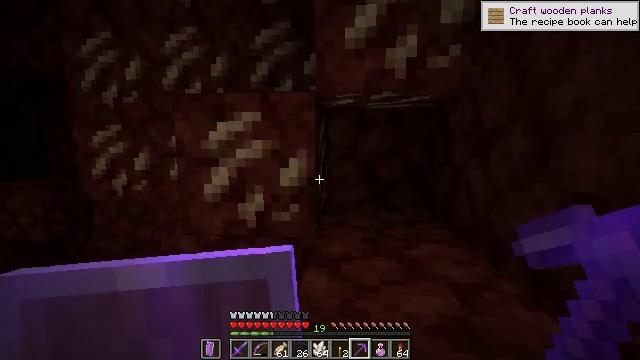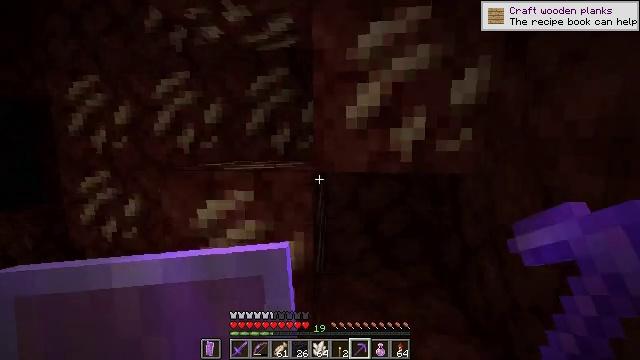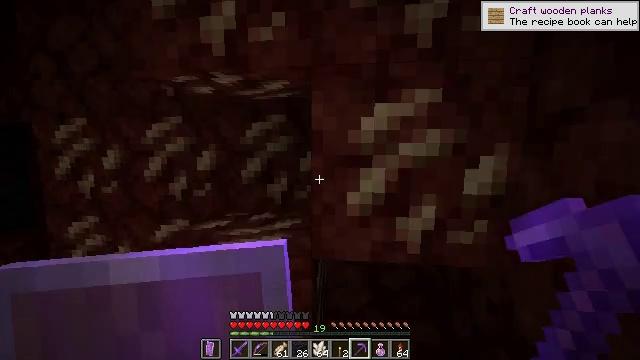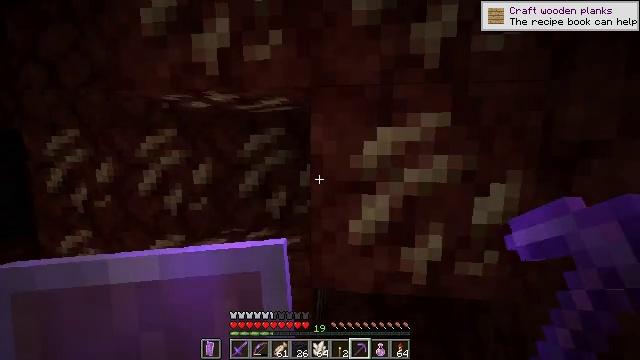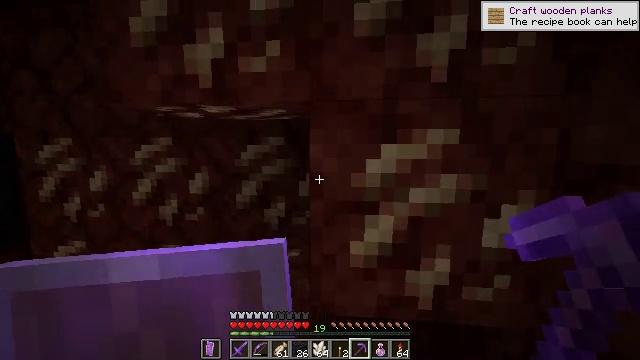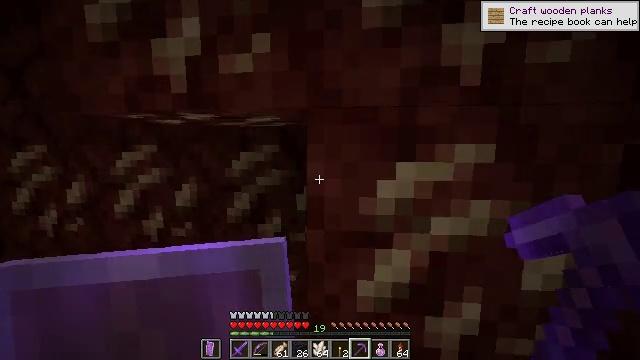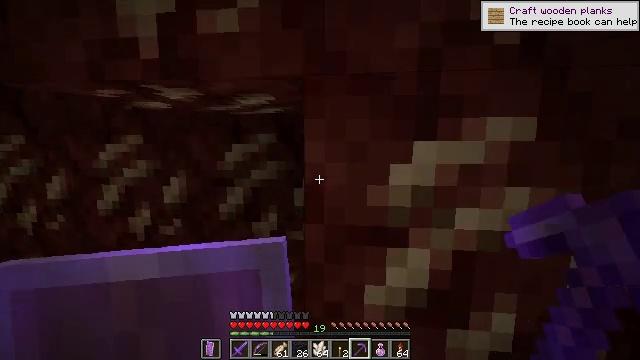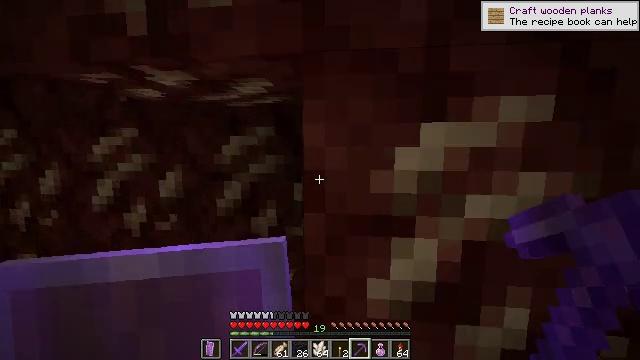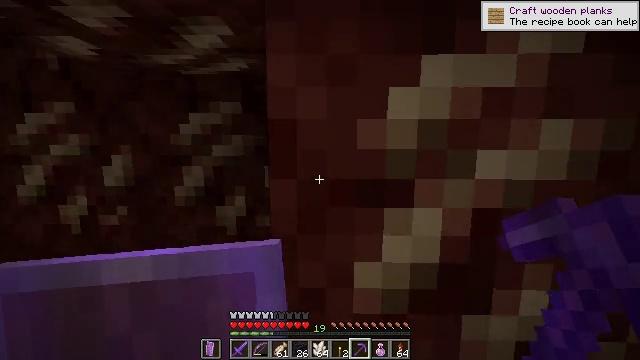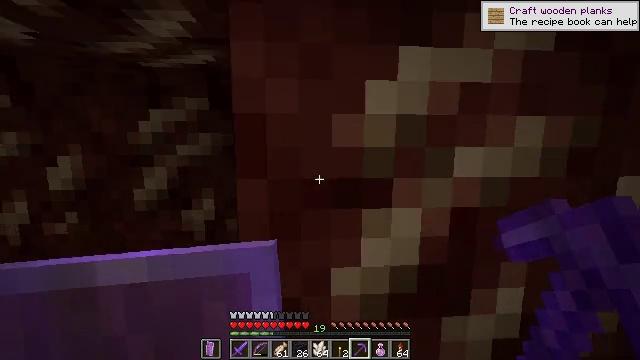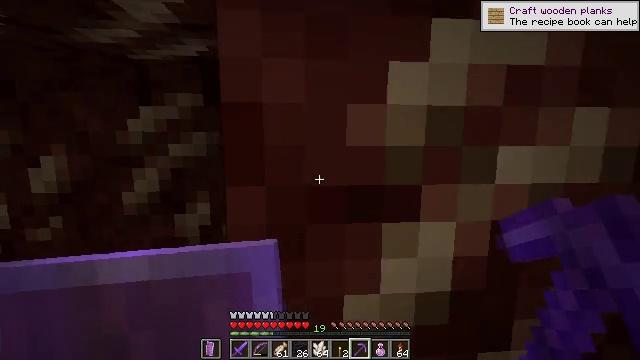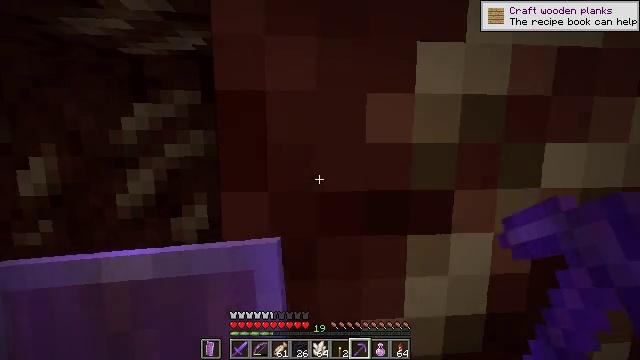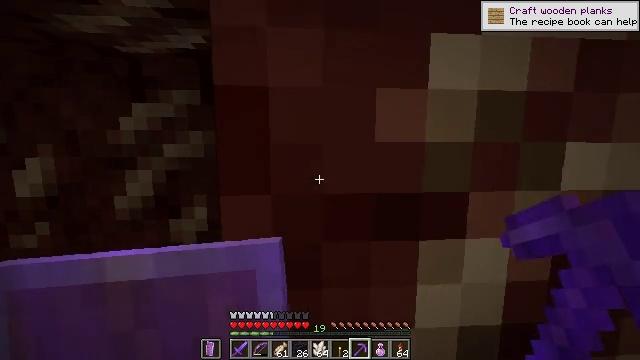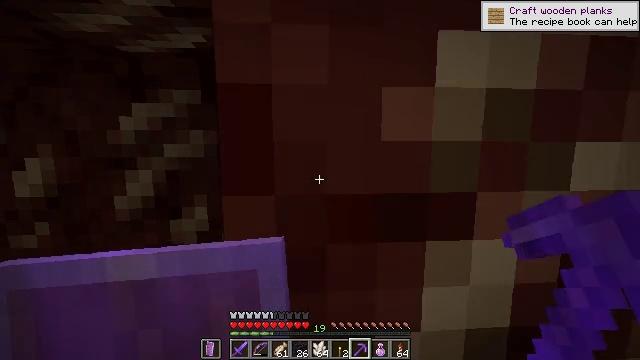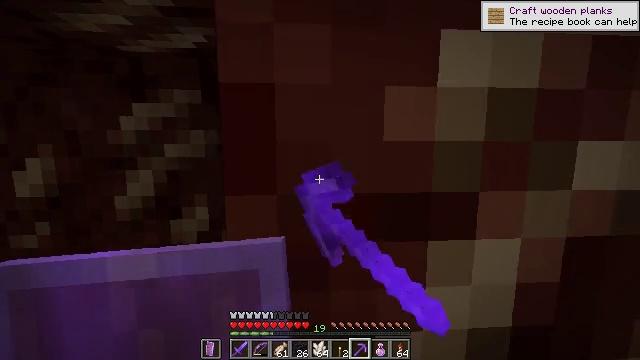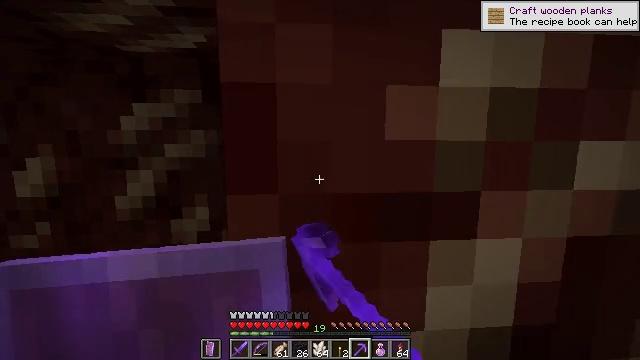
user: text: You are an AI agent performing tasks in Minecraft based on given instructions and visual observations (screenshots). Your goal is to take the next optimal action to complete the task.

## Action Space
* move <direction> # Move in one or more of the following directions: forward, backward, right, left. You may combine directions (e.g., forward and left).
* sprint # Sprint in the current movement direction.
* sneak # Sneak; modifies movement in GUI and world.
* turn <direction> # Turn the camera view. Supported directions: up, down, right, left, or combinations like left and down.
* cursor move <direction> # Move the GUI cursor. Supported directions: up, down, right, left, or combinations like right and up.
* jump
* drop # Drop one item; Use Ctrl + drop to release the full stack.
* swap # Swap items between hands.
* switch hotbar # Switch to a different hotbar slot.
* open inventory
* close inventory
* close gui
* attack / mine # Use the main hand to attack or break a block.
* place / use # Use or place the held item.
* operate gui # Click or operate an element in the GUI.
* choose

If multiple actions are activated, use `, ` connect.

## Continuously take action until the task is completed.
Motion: motion action
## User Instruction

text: Extract nether quartz by breaking the ore.
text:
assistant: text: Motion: move forward, jump
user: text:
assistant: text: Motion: move forward, jump
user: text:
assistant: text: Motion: move forward, jump
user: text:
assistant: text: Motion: move forward, jump
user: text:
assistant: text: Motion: move forward
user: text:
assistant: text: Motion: no_op
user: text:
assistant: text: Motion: no_op
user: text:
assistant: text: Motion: turn right
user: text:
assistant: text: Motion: turn right
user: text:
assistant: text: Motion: no_op
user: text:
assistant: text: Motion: no_op
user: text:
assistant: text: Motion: no_op
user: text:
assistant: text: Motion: attack / mine
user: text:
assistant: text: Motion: attack / mine
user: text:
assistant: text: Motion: attack / mine
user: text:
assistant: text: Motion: attack / mine
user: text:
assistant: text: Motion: attack / mine
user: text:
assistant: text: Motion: attack / mine
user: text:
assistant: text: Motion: no_op
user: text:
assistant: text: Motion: no_op
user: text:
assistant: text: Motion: no_op
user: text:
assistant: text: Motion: no_op
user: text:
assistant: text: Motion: no_op
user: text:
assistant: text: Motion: no_op
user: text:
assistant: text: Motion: no_op
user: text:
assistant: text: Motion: no_op
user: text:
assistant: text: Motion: turn left and up
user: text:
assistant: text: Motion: turn left and up
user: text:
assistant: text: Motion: turn left and up
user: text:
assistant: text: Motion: turn up